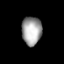
Tissue: prostate
Cell type: T cells
Senescence score: 0.3375
Nuclear area (px): 555
Mean DAPI intensity: 161.425